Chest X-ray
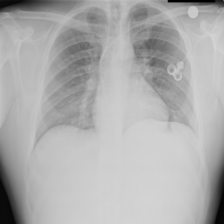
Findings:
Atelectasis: negative
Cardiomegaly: negative
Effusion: negative
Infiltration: negative
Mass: negative
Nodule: negative
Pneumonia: negative
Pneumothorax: negative
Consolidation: negative
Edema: negative
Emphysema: negative
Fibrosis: negative
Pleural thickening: negative
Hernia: negative